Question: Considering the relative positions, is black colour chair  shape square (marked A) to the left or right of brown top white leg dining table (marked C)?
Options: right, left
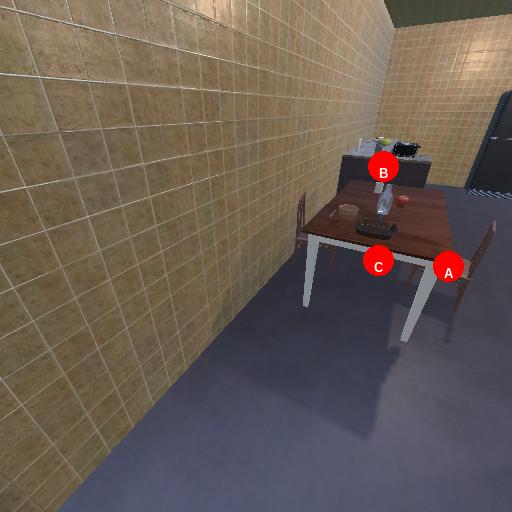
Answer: right